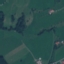
Land use / land cover class: Pasture